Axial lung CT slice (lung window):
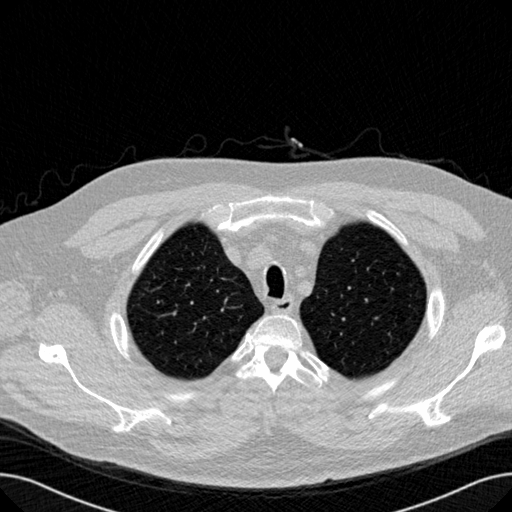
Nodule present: no